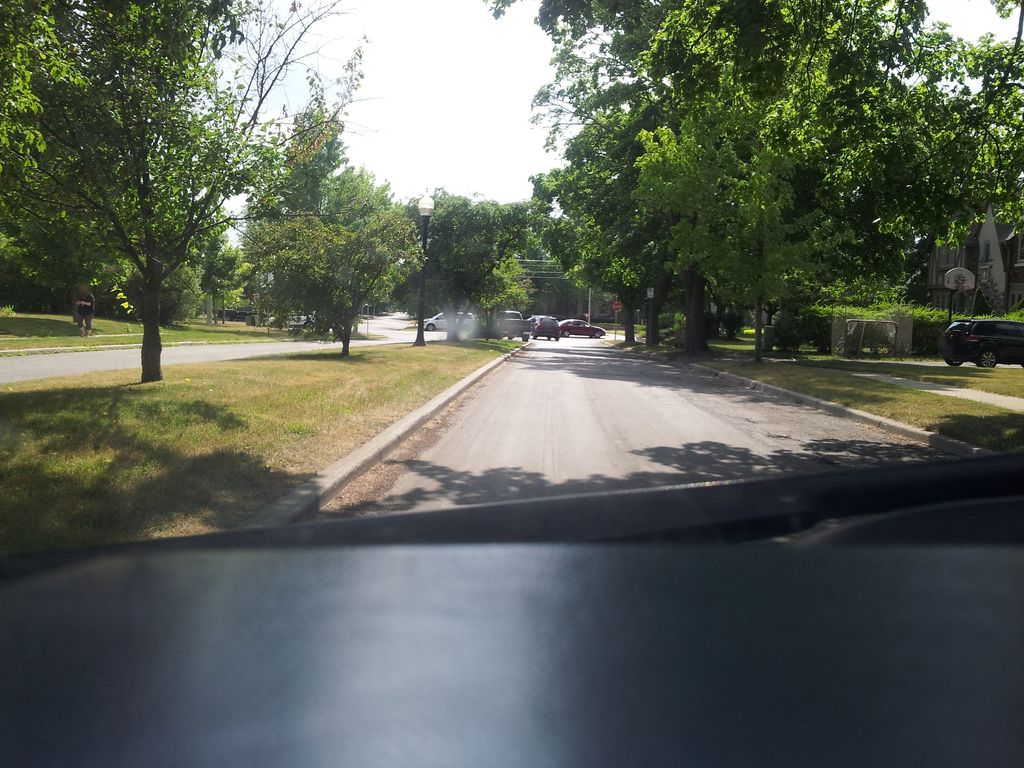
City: kitchener-waterloo